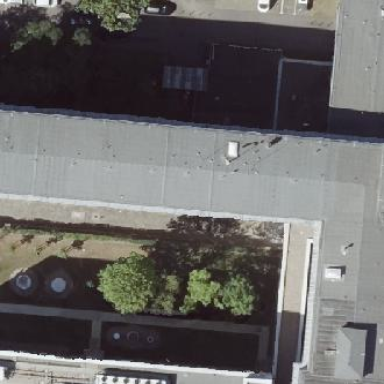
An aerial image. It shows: Hospital building with tar paper roof.